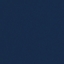
Label: SeaLake